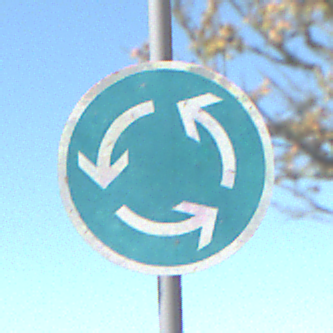
Verkehrszeichen: Kreisverkehr
Umgebung: Outdoor, Nature
Tageszeit: MorningAfternoon
Wetter: PartlyCloudy
Licht: Natural
Jahreszeit: NotSpecified
Kontrast: HighContrast